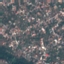
Land use / land cover: Residential